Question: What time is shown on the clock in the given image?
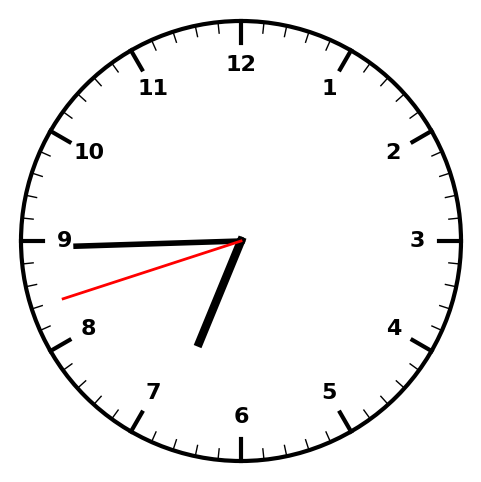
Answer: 06:44:42